Question: In the IRIS dataset.
'''
library("party")
set.seed(1)
x <- ctree(Species ~ ., data=iris)
print(x)
# Conditional inference tree with 4 terminal nodes
#
# Response: Species
# Inputs: Sepal.Length, Sepal.Width, Petal.Length, Petal.Width
# Number of observations: 150
#
# 1) Petal.Length <= 1.9; criterion = 1, statistic = 140.264
# 2)* weights = 50
# 1) Petal.Length > 1.9
# 3) Petal.Width <= 1.7; criterion = 1, statistic = 67.894
# 4) Petal.Length <= 4.8; criterion = 0.999, statistic = 13.865
# 5)* weights = 46
# 4) Petal.Length > 4.8
# 6)* weights = 8
# 3) Petal.Width > 1.7
# 7)* weights = 46
plot(x, type="simple")
'''

In the above plot, the result to be printed as below. (Result only for terminal node is enough)
'''
"Petal.Length <= 1.9"; criterion = 1, statistic = 140.264, weights = 50
"Petal.Length > 1.9, Petal.Width <= 1.7, Petal.Length <= 4.8", criterion = 0.999, statistic = 13.865, weights = 46
"Petal.Length > 1.9, Petal.Width <= 1.7, Petal.Length > 4.8", criterion = 0.999, statistic = 13.865, weights = 8
"Petal.Length > 1.9, Petal.Width > 1.7", criterion = 0.999, statistic = 13.865, weights = 46
'''
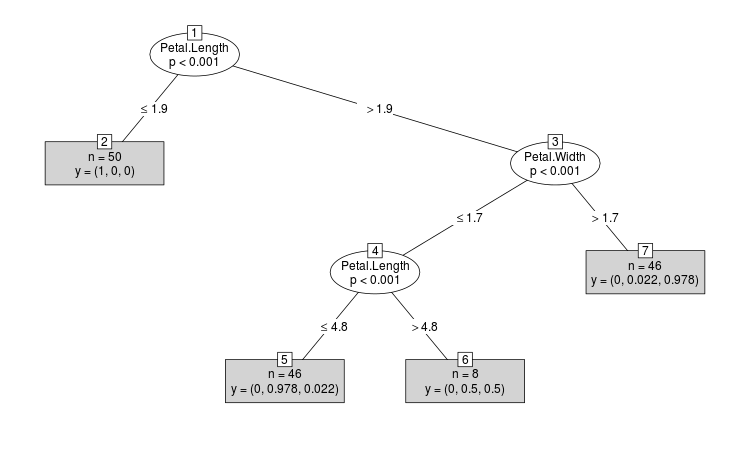
Answer: I'm using the 'iris' data set for classification here, since you don't provide a reproducible example:
'''
library("party")
set.seed(1)
x <- ctree(Species ~ ., data=iris)
print(x)
# Conditional inference tree with 4 terminal nodes
#
# Response: Species
# Inputs: Sepal.Length, Sepal.Width, Petal.Length, Petal.Width
# Number of observations: 150
#
# 1) Petal.Length <= 1.9; criterion = 1, statistic = 140.264
# 2)* weights = 50
# 1) Petal.Length > 1.9
# 3) Petal.Width <= 1.7; criterion = 1, statistic = 67.894
# 4) Petal.Length <= 4.8; criterion = 0.999, statistic = 13.865
# 5)* weights = 46
# 4) Petal.Length > 4.8
# 6)* weights = 8
# 3) Petal.Width > 1.7
# 7)* weights = 46
plot(x, type="simple")
'''

In the next step I just overwrite the relevant 'print'-methods to format the output;
the 'prediction' column is missing, since I don't understand what you exactly mean:
'''
print.SplittingNode <- function(x, ...) {
cat(sprintf("%d, %d, %d; weight = %d
",
x$nodeID, x$left$nodeID, x$right$nodeID, sum(x$weight)))
print(x$left)
print(x$right)
}
print.TerminalNode <- function(x, ...) {
cat(sprintf("%d, NA, NA; weight = %d
", x$nodeID, sum(x$weight)))
}
print(x@tree)
# 1, 2, 3; weight = 150
# 2, NA, NA; weight = 50
# 3, 4, 7; weight = 100
# 4, 5, 6; weight = 54
# 5, NA, NA; weight = 46
# 6, NA, NA; weight = 8
# 7, NA, NA; weight = 46
'''
here is a recursive function to format the tree according to your requirements:
'''
format_tree <- function(x, res=NULL) {
if (!x$terminal) {
## left branch
res_l <- c(res,
sprintf("%s<=%.3f", x$psplit$variableName, x$psplit$splitpoint))
if (x$left$terminal) {
format_tree(x$left,
c(res_l,
sprintf("criterion=%.3f, statistic=%.3f",
x$criterion$maxcriterion,
max(x$criterion$statistic))))
} else {
format_tree(x$left, res_l)
}
## right branch
res_r <- c(res,
sprintf("%s>%.3f", x$psplit$variableName, x$psplit$splitpoint))
if (x$right$terminal) {
format_tree(x$right,
c(res_r,
sprintf("criterion=%.3f, statistic=%.3f",
x$criterion$maxcriterion,
max(x$criterion$statistic))))
} else {
format_tree(x$right, res_r)
}
} else {
cat(paste(res, collapse=", "), ", weights=", sum(x$weights),
"
", sep="")
}
invisible(NULL)
}
format_tree(x@tree)
# Petal.Length<=1.900, criterion=1.000, statistic=140.264, weights=50
# Petal.Length>1.900, Petal.Width<=1.700, Petal.Length<=4.800, criterion=0.999, statistic=13.865, weights=46
# Petal.Length>1.900, Petal.Width<=1.700, Petal.Length>4.800, criterion=0.999, statistic=13.865, weights=8
# Petal.Length>1.900, Petal.Width>1.700, criterion=1.000, statistic=67.894, weights=46
'''